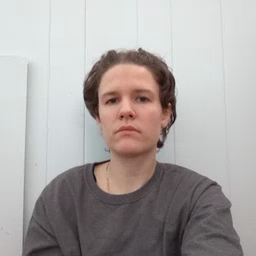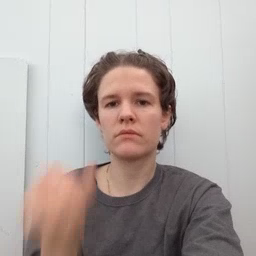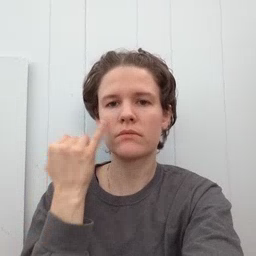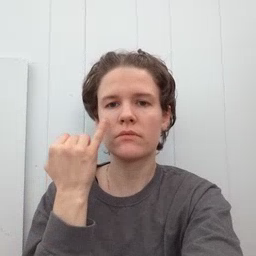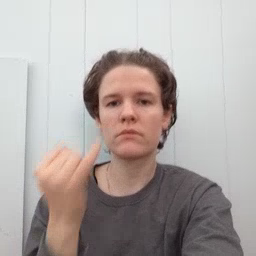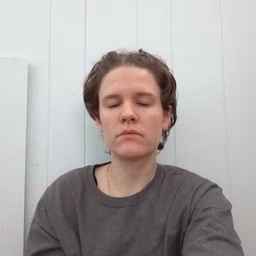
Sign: if